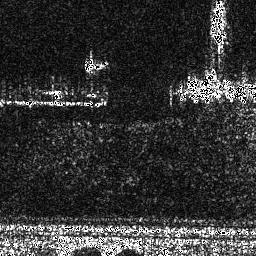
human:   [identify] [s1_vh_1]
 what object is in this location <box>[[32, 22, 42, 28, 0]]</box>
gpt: <ref>1 small ship at the top</ref>

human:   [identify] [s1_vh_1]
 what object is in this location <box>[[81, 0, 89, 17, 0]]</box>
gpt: <ref>1 medium ship at the top right</ref>